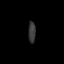
Tissue: prostate
Cell type: T cells
Senescence score: 0.2963
Nuclear area (px): 151
Mean DAPI intensity: 56.073